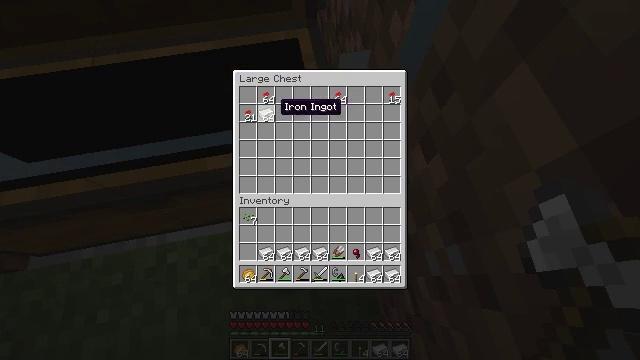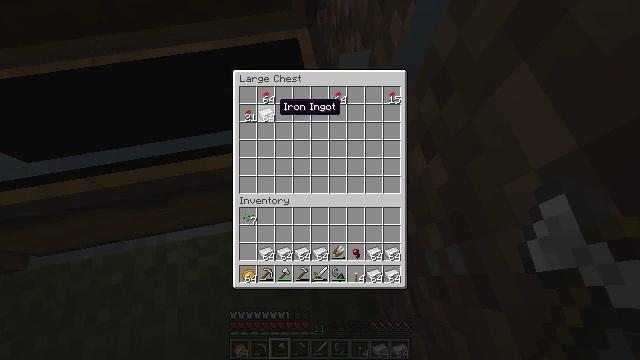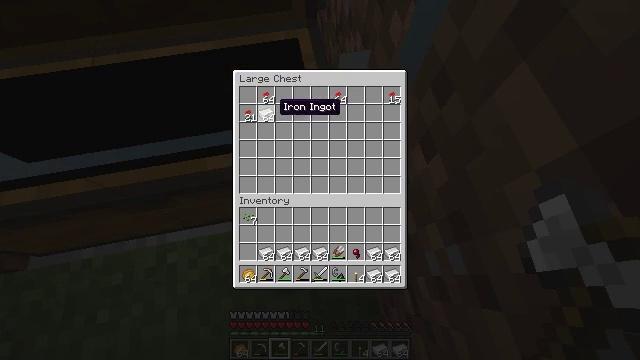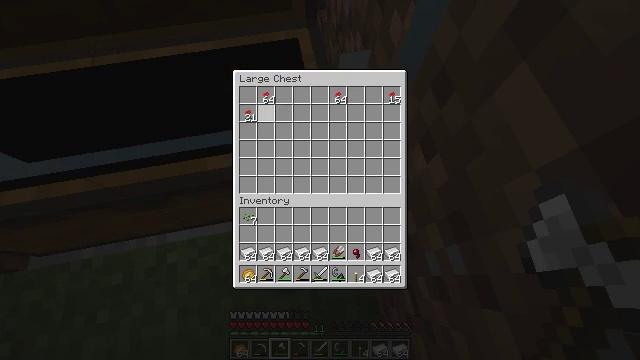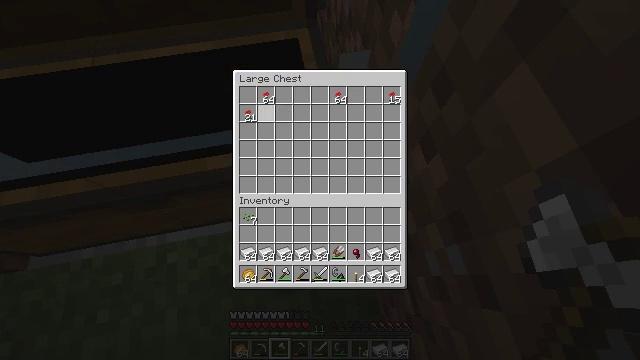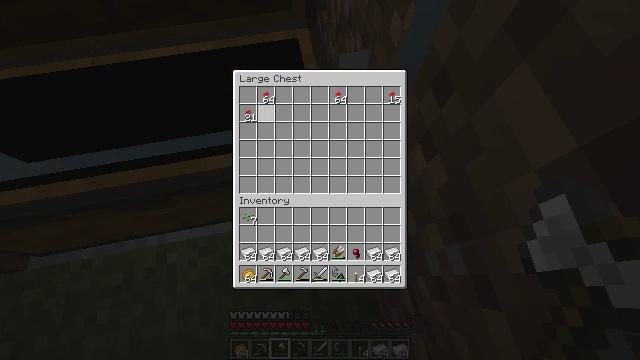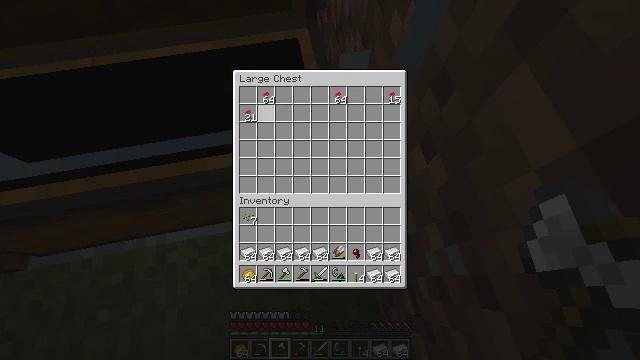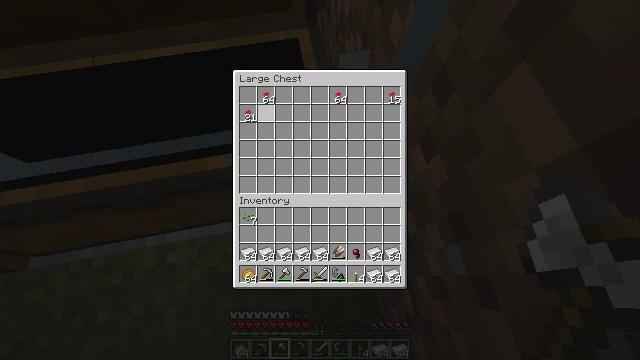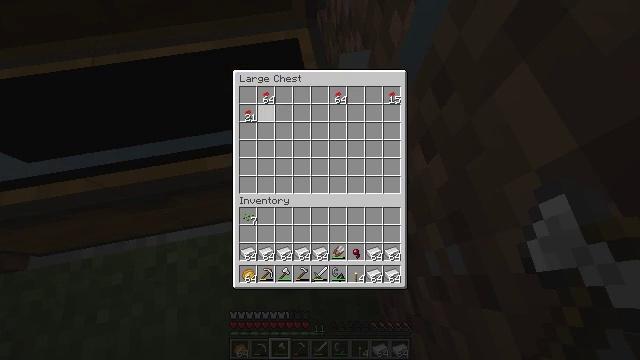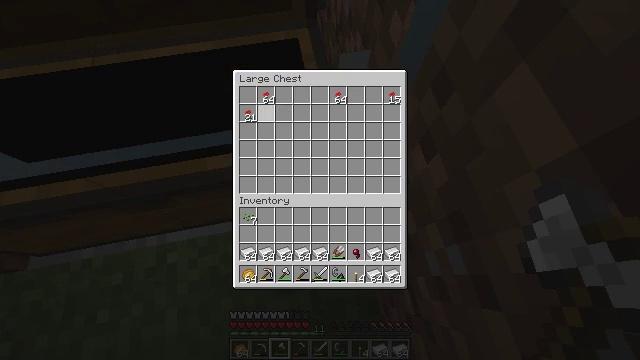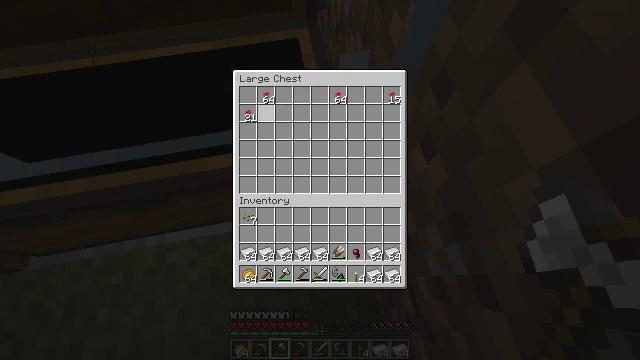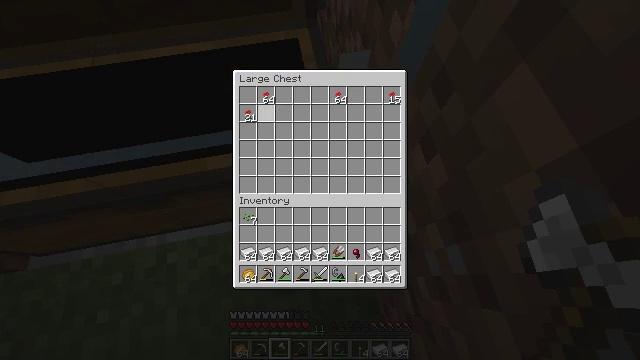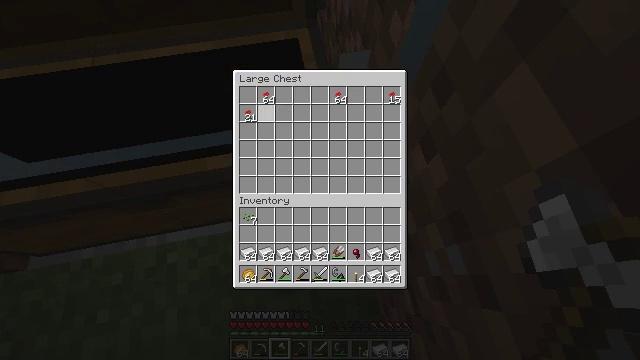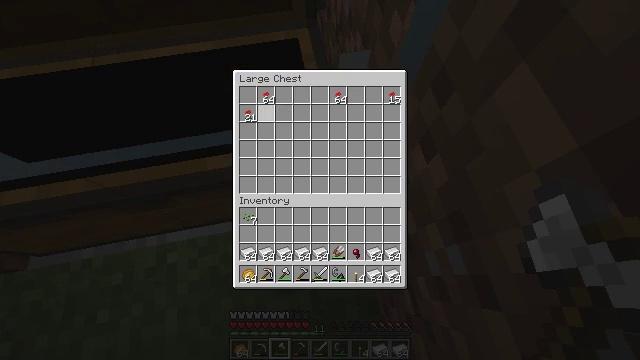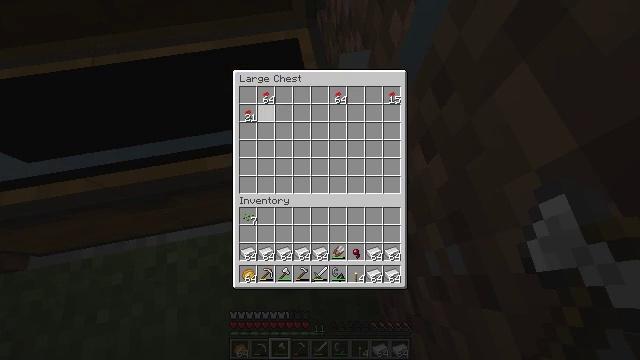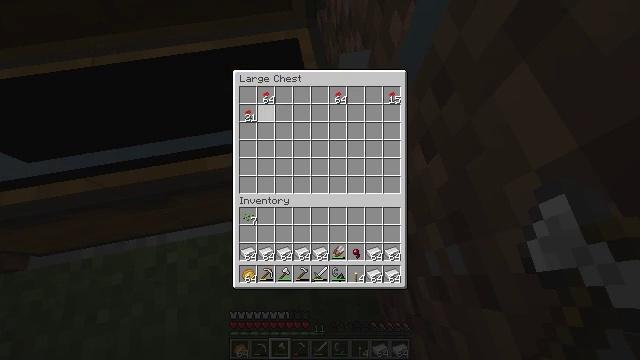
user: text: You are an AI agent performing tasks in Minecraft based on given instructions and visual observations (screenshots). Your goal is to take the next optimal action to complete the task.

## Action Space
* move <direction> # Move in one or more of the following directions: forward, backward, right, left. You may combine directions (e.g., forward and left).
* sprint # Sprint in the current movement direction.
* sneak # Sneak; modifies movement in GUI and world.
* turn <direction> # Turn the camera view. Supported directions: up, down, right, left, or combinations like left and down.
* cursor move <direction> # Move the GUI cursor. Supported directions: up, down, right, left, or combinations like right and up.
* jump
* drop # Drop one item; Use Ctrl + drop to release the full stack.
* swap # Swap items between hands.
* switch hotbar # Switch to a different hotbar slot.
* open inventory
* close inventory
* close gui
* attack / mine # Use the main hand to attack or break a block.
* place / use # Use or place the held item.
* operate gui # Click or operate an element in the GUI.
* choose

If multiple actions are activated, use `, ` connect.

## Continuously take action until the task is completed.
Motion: motion action
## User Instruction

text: Mine dirt from the ground.
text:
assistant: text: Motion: sneak
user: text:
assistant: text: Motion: sneak
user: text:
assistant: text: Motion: sneak, operate gui
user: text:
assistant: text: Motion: sneak, operate gui
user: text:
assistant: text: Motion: sneak, operate gui
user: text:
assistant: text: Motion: sneak, operate gui
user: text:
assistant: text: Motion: sneak
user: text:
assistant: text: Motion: sneak
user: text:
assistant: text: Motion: sneak
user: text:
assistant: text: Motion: no_op
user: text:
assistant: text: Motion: no_op
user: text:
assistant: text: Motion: no_op
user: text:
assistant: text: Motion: no_op
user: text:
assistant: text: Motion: no_op
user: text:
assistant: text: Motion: no_op
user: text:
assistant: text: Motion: no_op
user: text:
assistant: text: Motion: no_op
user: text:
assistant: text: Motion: close gui
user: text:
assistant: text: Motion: no_op
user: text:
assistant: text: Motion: turn left
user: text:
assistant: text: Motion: turn left
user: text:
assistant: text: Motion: turn left and up
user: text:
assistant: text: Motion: turn left and up
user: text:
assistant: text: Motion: turn left and up
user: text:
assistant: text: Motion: turn left and up
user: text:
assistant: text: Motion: no_op
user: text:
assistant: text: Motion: no_op
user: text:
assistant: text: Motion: move forward
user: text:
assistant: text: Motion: move forward
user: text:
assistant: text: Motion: move forward, turn right and down